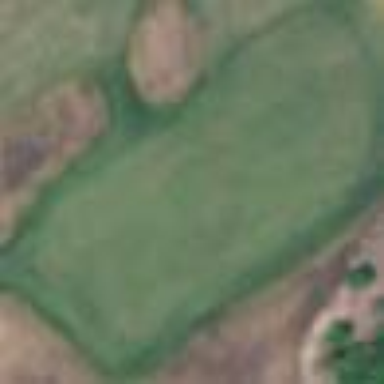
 ideal for leisure and sports activities."